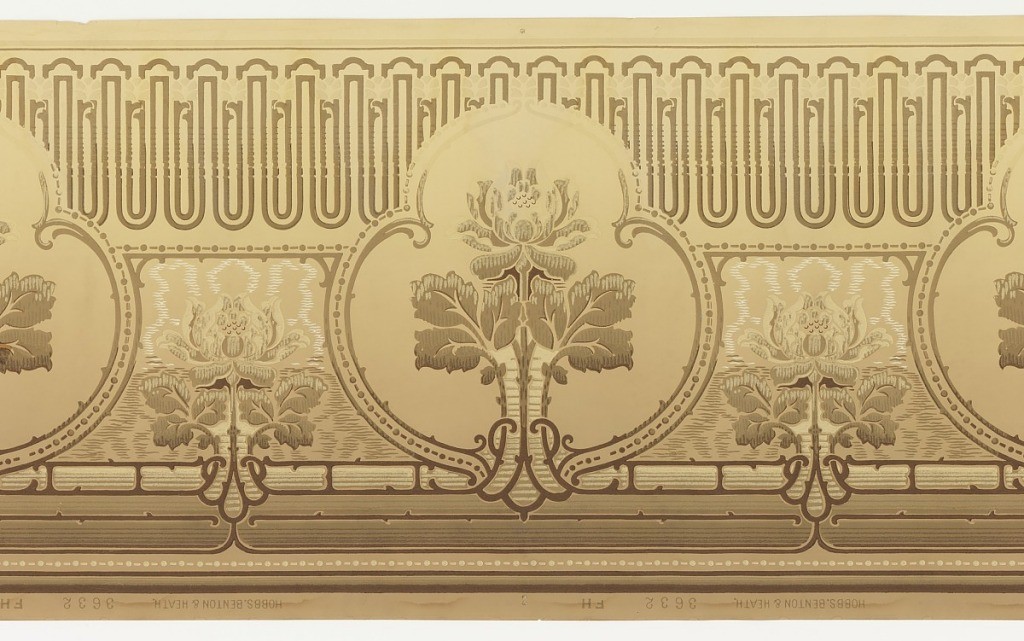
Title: Frieze
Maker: Hobbs, Benton & Heath, Hoboken, New Jersey
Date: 1905–1915
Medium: Machine-printed paper
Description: A rose flanked by leaves inside a shield created by rinceuax. In between shields is a shorter rose just like the ones inside of the shields. An elongated, undulating pattern with vague flowers along top border. Bottom border of bead and spool motif. Printed in olive green, brown, white and beige on tan field.